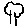
Label: tree